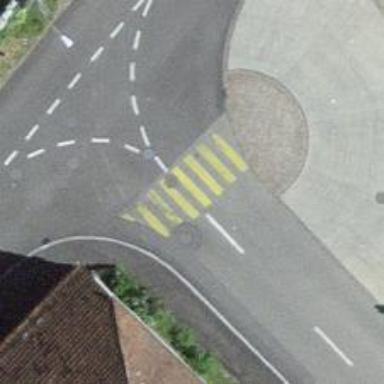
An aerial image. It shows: Zebra crossing on the road.